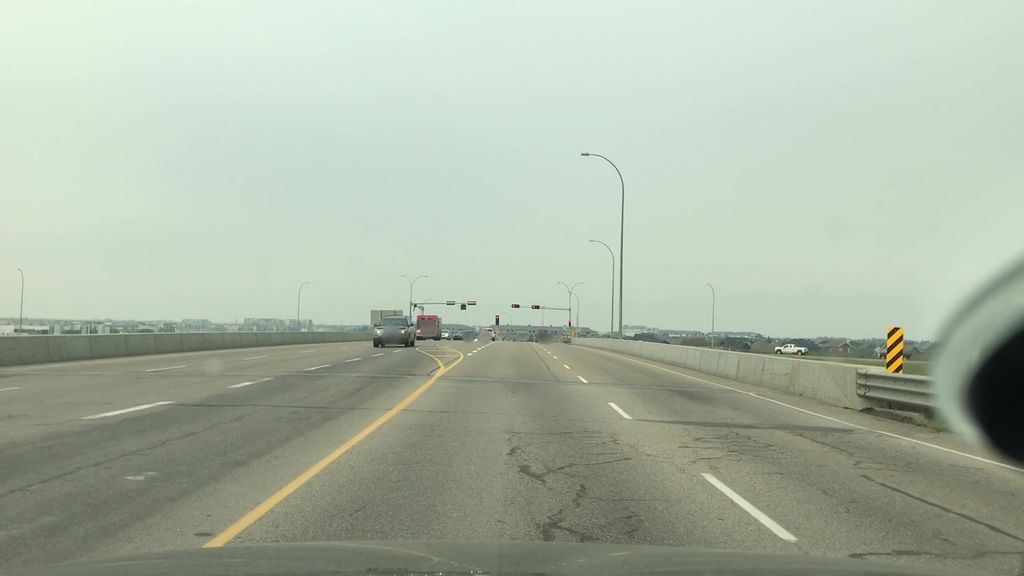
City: edmonton